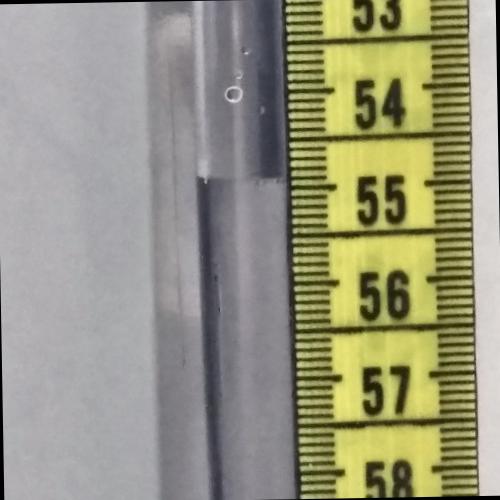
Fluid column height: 54.9 cm